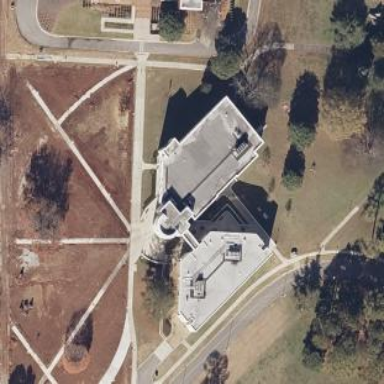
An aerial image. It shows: View of university building.